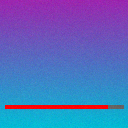
Screen state: on